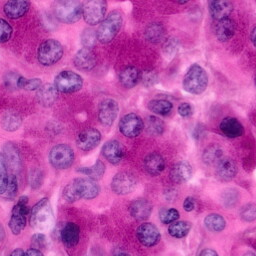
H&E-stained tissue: Pancreatic